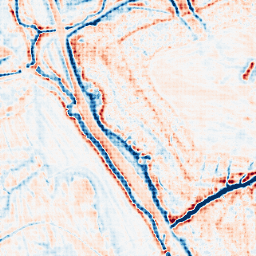
Category: edge_preserving
Decomposition family: bilateral
Decomposition parameters: d: 15
sigma_color: 75
sigma_space: 50
Upsampling method: sinc_hamming
Upsampling parameters: scale: 8
kernel_size: 8
Upsampling scale: 8